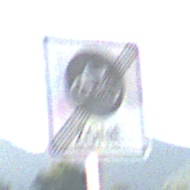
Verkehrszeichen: EndeFahrradzone
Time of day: SunriseSunset
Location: Outdoor (Nature)
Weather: Clear
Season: NotSpecified
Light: Natural